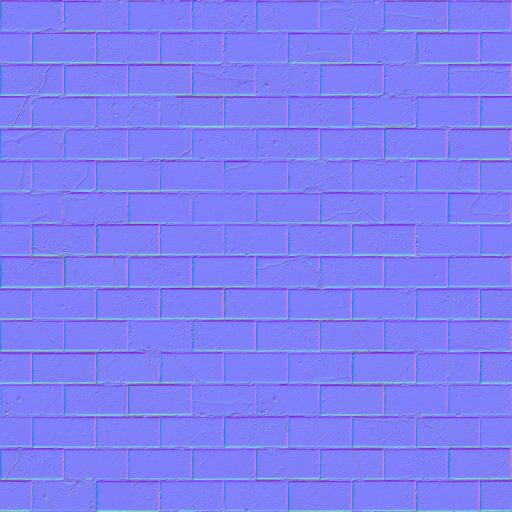
old pavement paving stones road